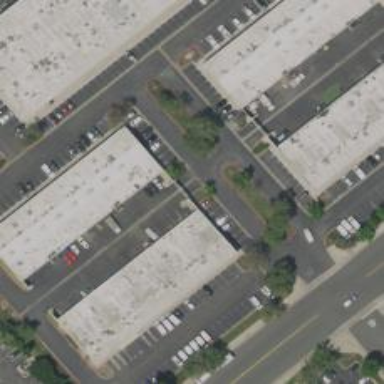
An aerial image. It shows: Commercial building.